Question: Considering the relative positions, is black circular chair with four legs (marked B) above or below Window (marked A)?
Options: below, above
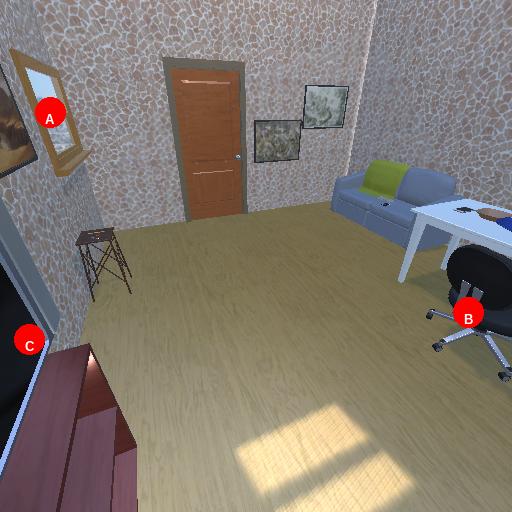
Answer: below